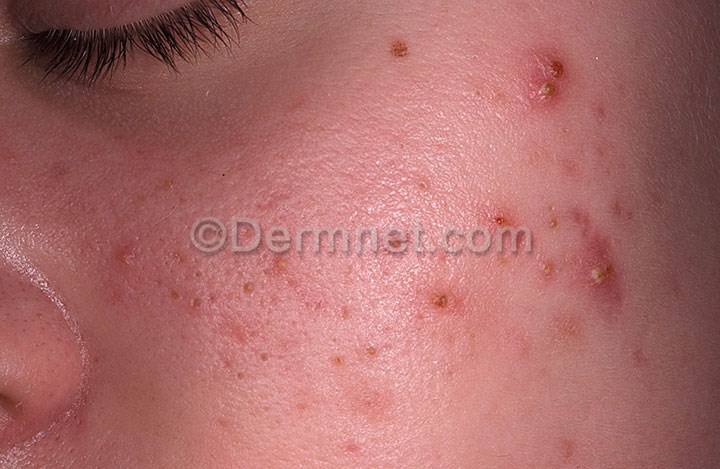
Disease: Acne and Rosacea Photos